Interaction volume radius: 5 \u00c5
Interaction volume height: 15 \u00c5
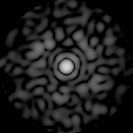
Disorder parameter: 0.8114